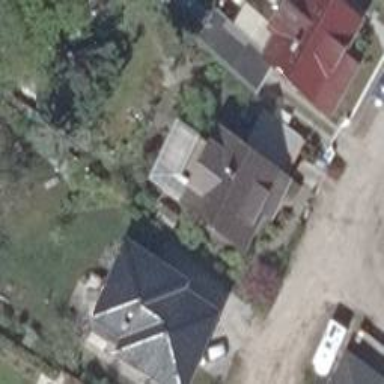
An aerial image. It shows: Detached building.